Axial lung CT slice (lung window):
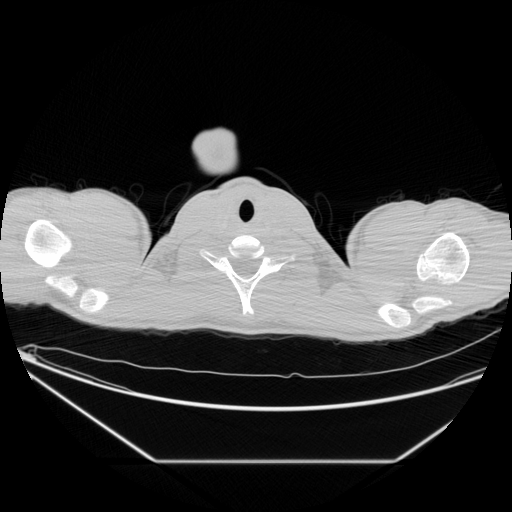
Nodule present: no